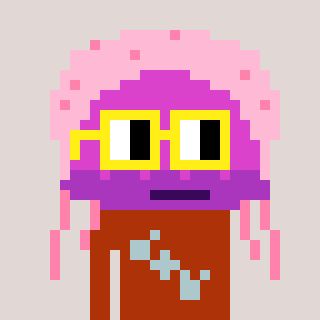
a pixel art character with square yellow glasses, a jellyfish-shaped head and a hotbrown-colored body on a warm background